Field crop: tomato
Growth stage: 1
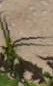
Species: cyperus